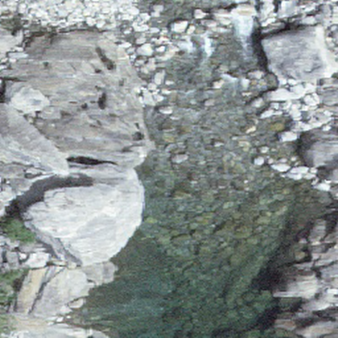
Label: bouldering_area